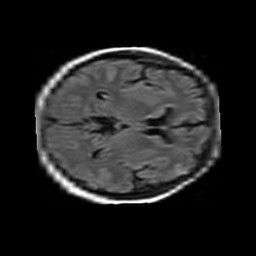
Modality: FLAIR
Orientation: axial
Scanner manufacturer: philips
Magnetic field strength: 1.5 T
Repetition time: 11 s
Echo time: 0.14 s